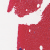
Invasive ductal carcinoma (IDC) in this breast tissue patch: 0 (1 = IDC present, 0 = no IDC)